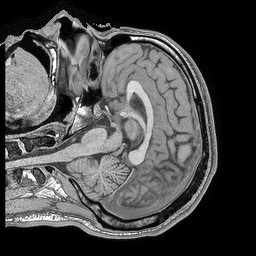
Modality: T1w
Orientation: coronal
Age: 23
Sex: male
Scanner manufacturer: philips
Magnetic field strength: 1.5 T
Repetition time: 6.694 s
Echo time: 3.06 s